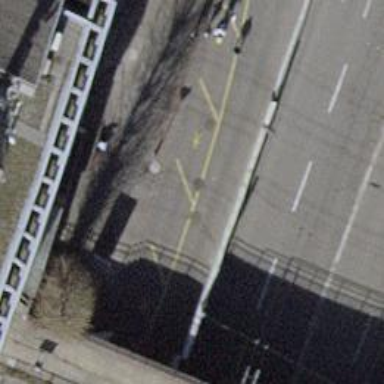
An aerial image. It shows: Asphalt path with cycleway and footway all surfaced with asphalt.